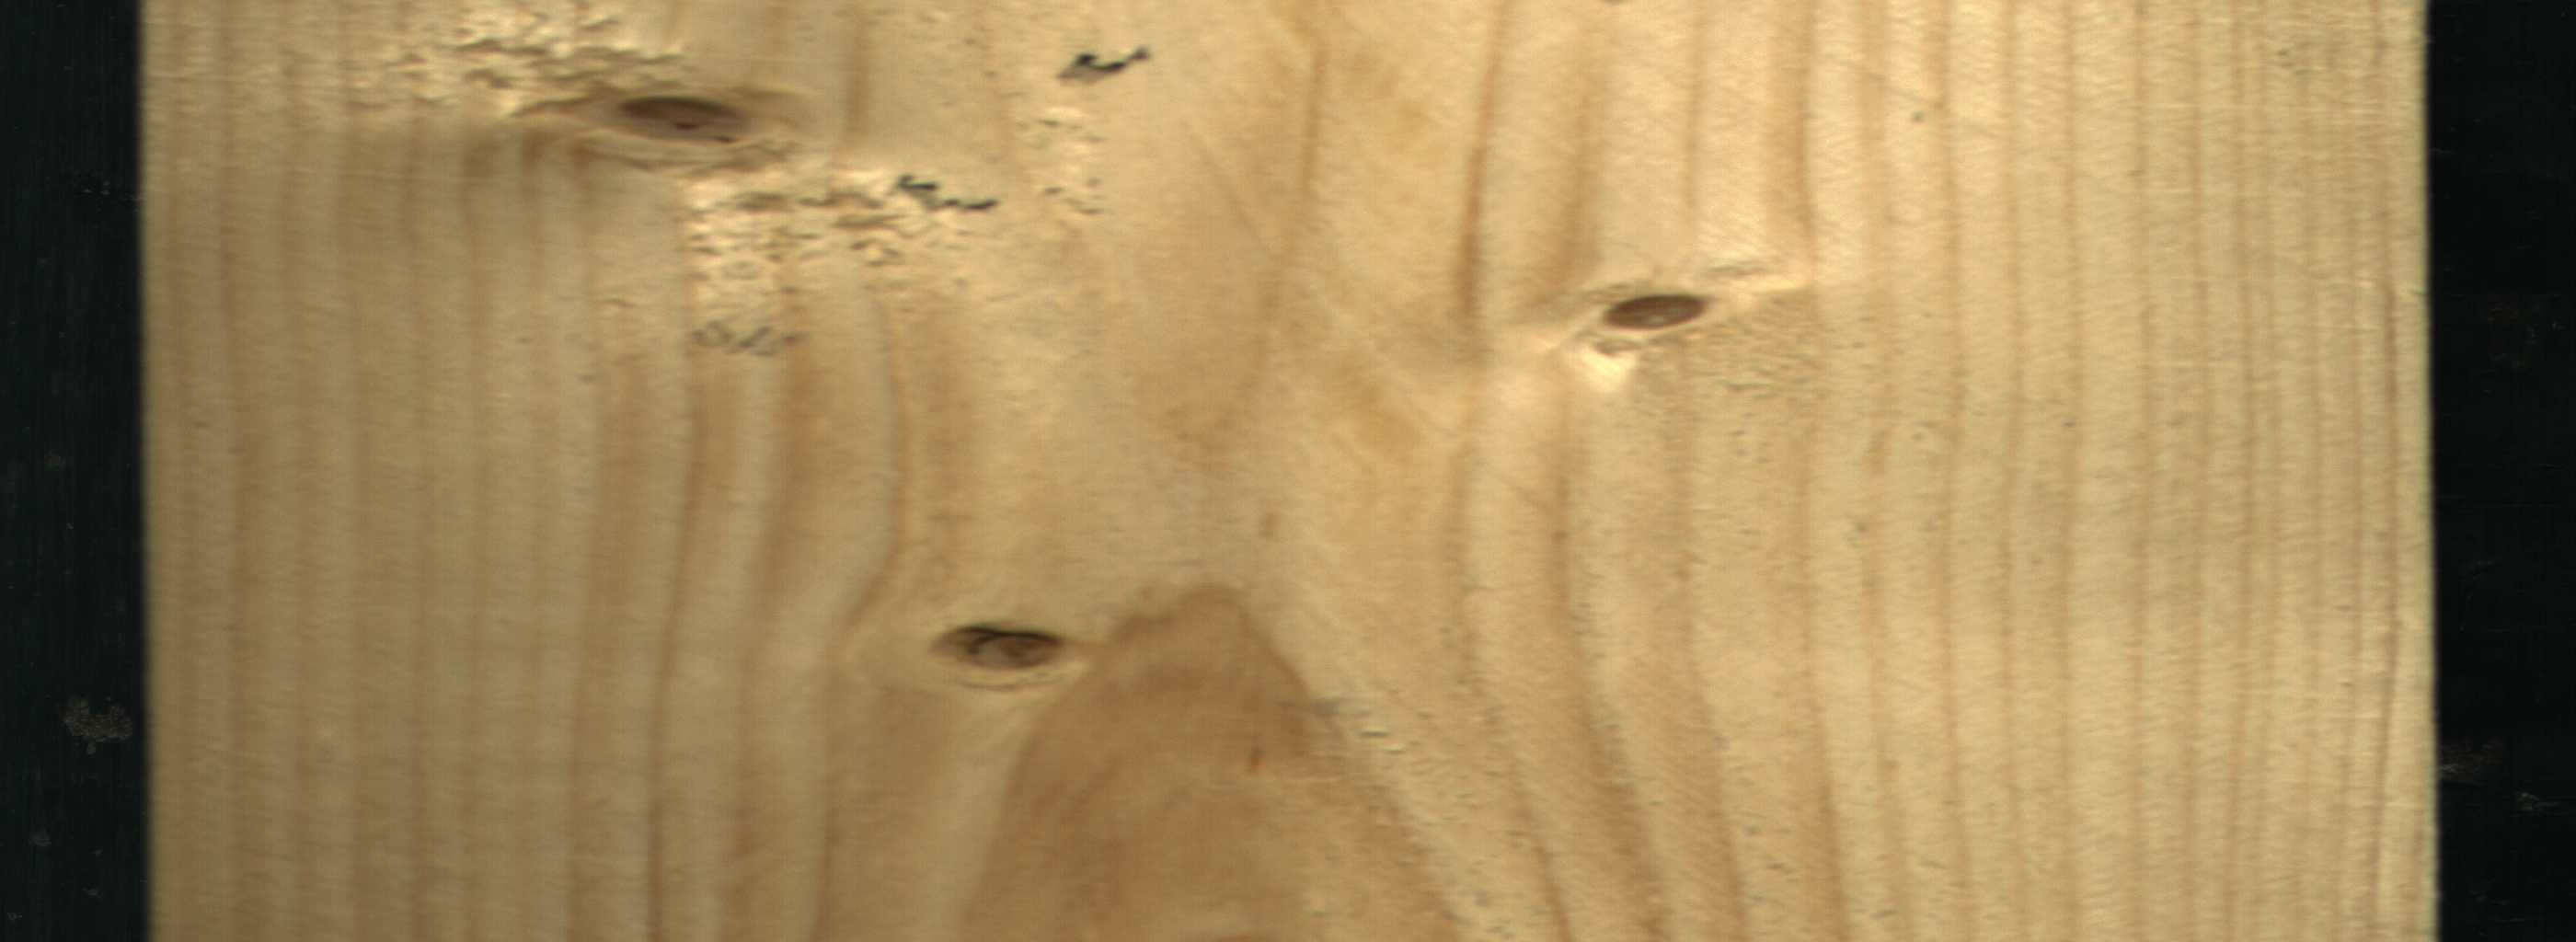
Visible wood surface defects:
Live_Knot
Live_Knot
Live_Knot
Live_Knot